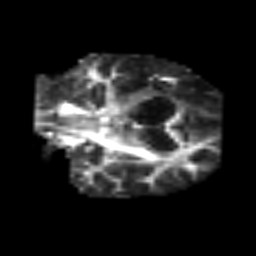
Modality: FA
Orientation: coronal
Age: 67
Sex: male
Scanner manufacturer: siemens
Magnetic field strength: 3 T
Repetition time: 3.2 s
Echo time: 0.081 s